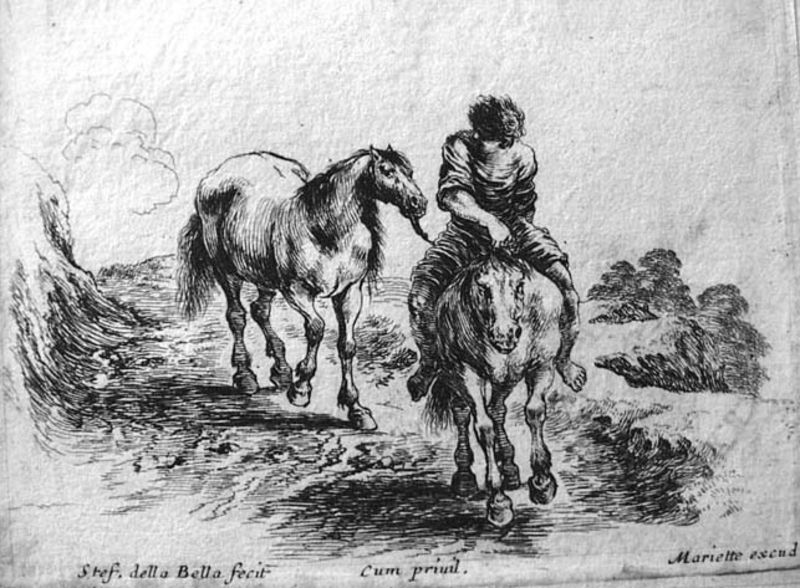
Titel: Verschiedene Kapriccios (Diversi capricci) Bauer auf einem Pferd in Vorderansicht, ein lediges Pferd hinter sich herziehend
Künstler: Stefano della Bella
Standort: Karlsruhe
Institution: Staatliche Kunsthalle Karlsruhe
Schlagwörter: baum, berg, felsen, hand, himmel, mann, schatten, wolken, bäume, landschaft, bewegung, grau, haar, hintergrund, mund, schwarz, skizze, straße, weiss, zeichnung, blick, tier, weg, wolke, hemd, jung, arm, blicke, blicken, signatur, erde, hügel, natur, wind, busch, büsche, gebüsch, pfad, sträucher, figur, haare, pflanze, pflanzen, frontal, arbeit, pferd, pferde, reiter, ausritt, hufe, mähne, reiten, ritt, schnell, schwanz, zaumzeug, zügel, füße, schrift, strand, papier, italien, zwei, schuhe, studie, leine, berge, gebirge, hang, graphik, ziehen, sturm, unwetter, wild, junge, bauer, flucht, barfuss, tusche, außen, fuss, kohle, seil, abgrund, druck, schwarz-weiß, schraffur, schraffuren, radierung, stich, künstler, text, bleistift, stift, jüngling, verkürzung, dynamisch, ross, pfer, dressur, maul, zaum, stute, hänge, rösser, emblem, kupferstich, hohlweg, führen, galopp, pferdeschwanz, federzeichnung, latein, trab, traben, italienisch, wolk, umdrehen, langsam, folgen, grphik, umsehen, gäule, wallach, sattellos, reitpferd, wolek, mariette, bella, stefano della bella, cum, fecit, stef, ohne sattel, della, stefano, heraugeber, geschwindigeit, abhängig, mariette exend, priuil, escend, com, piud, priud, stef della